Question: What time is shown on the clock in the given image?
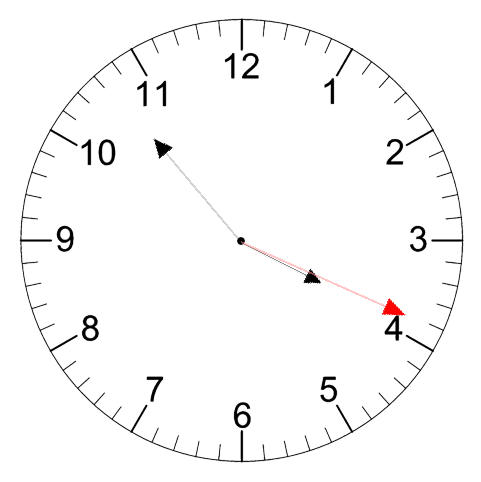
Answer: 03:53:19